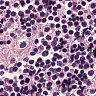
Metastatic tissue present: no